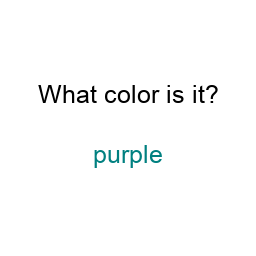
Color: teal
Color name shown: purple
Background color: white
Question text color: black